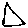
Label: triangle